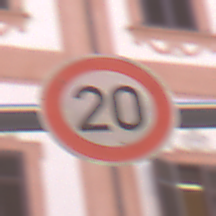
Verkehrszeichen: Geschwindigkeit20
Umgebung: Outdoor, Urban
Tageszeit: MorningAfternoon
Wetter: PartlyCloudy
Licht: Natural
Jahreszeit: NotSpecified
Kontrast: LowContrast